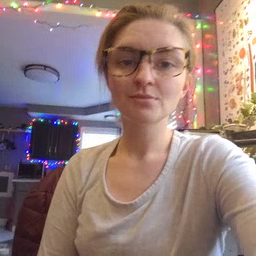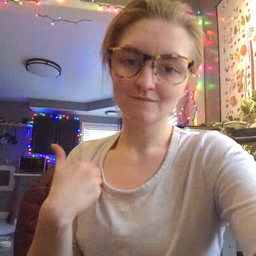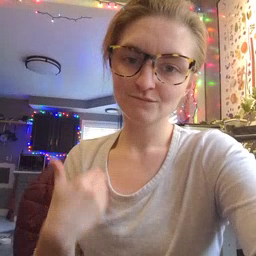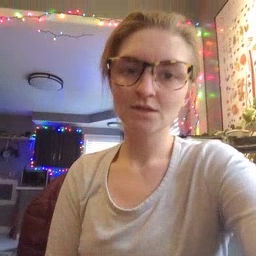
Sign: haveto